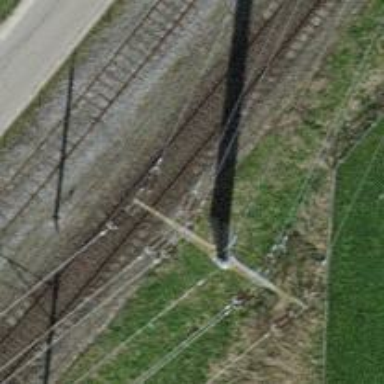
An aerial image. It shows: Concrete power tower.